Interaction volume radius: 10 \u00c5
Interaction volume height: 15 \u00c5
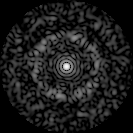
Disorder parameter: 0.8245